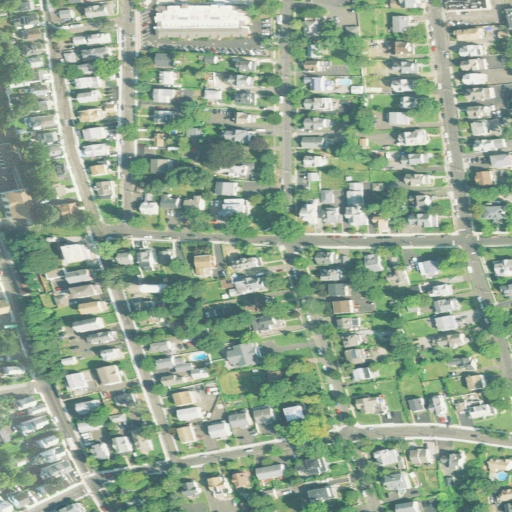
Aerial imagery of mountain in Connecticut named Golden Hill containing medium intensity development, high intensity development, low intensity development, and open development